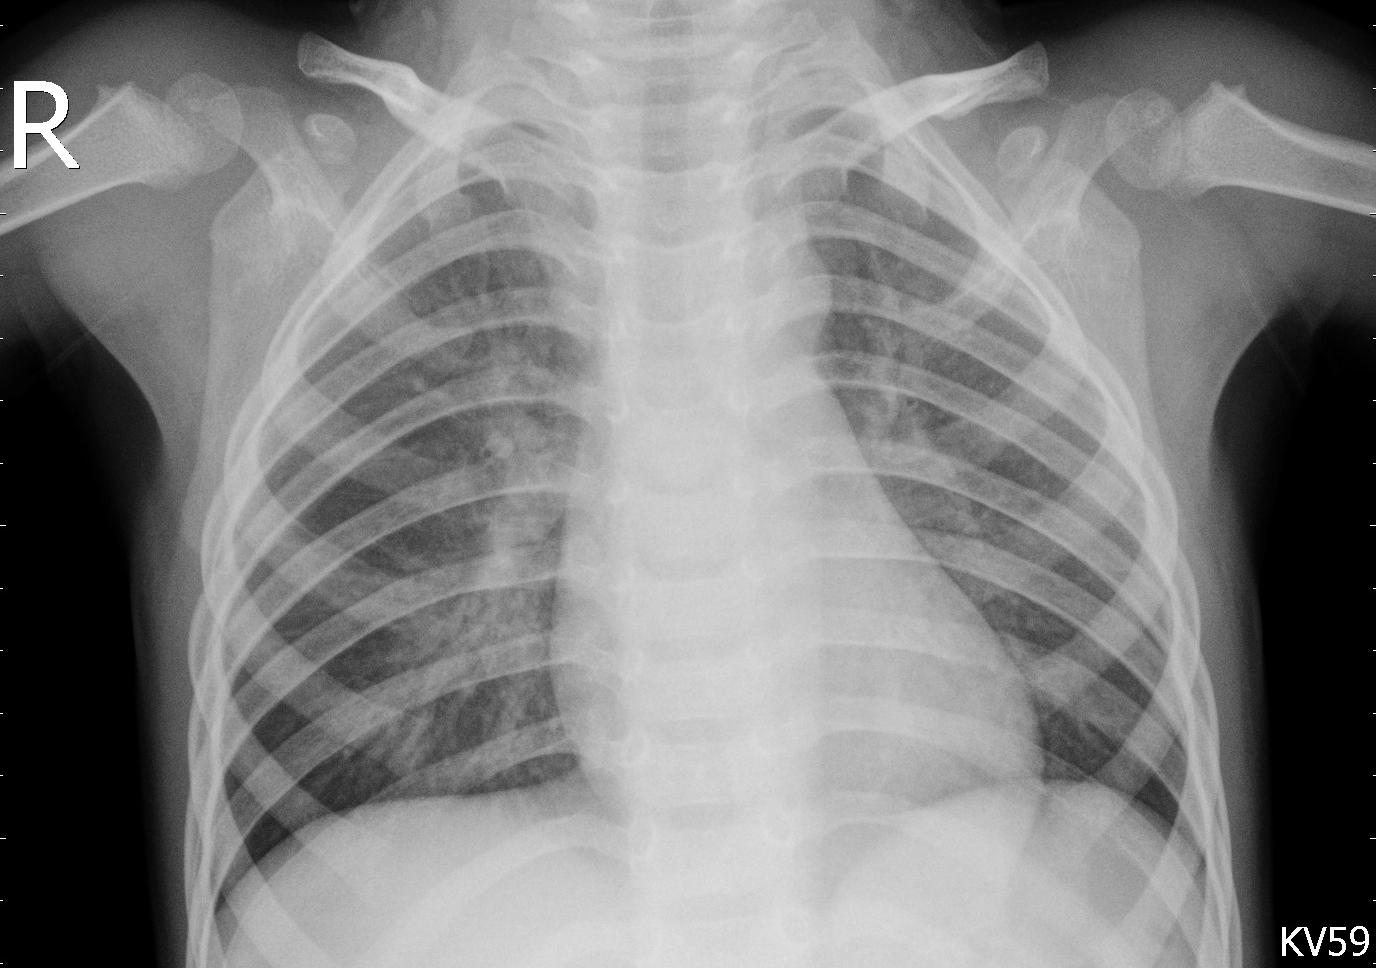
Diagnosis: PNEUMONIA